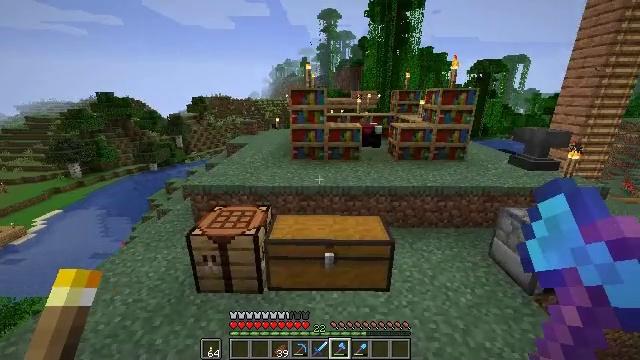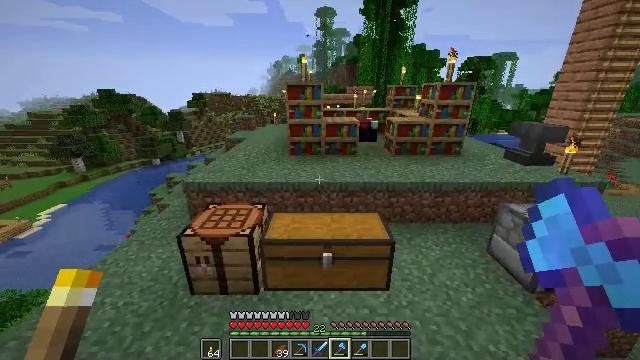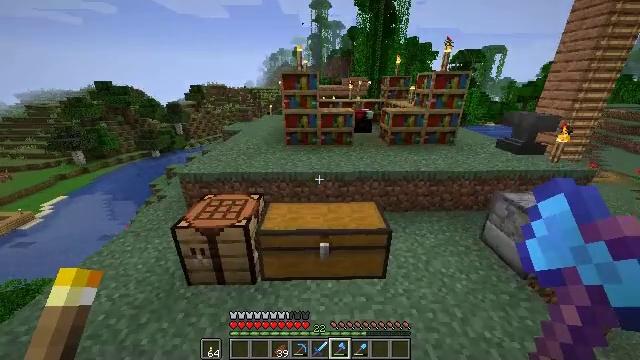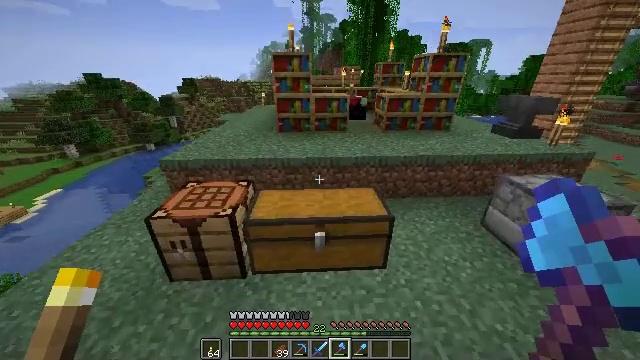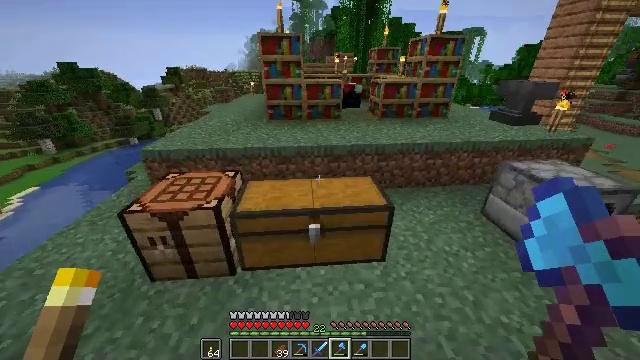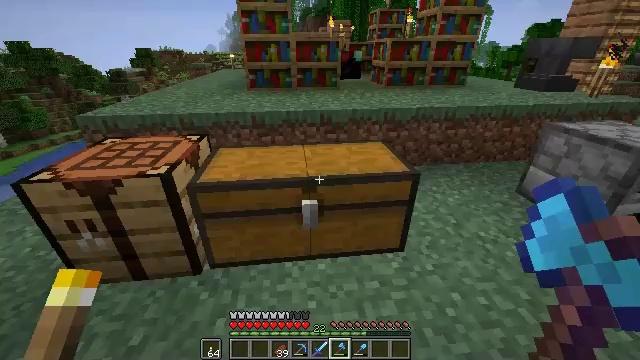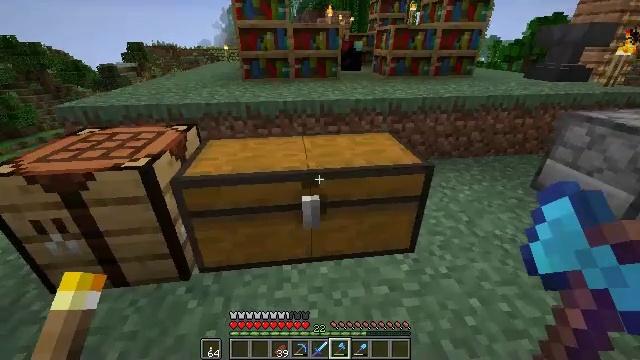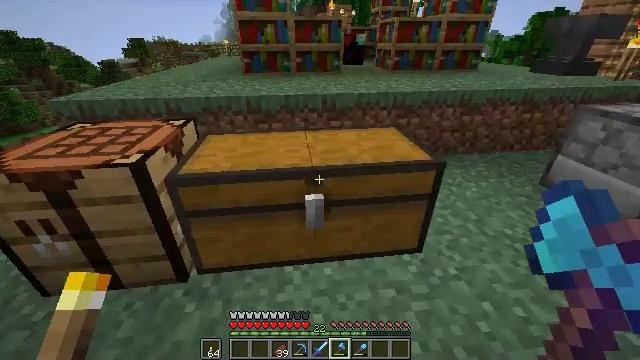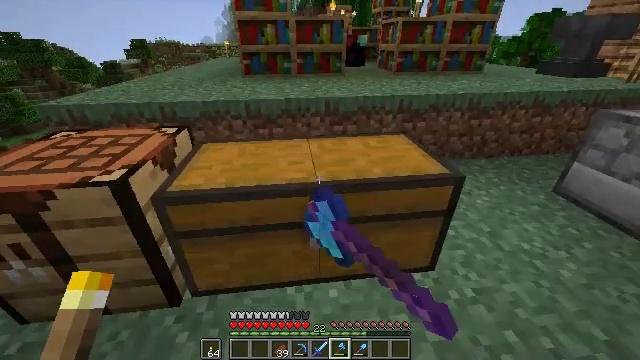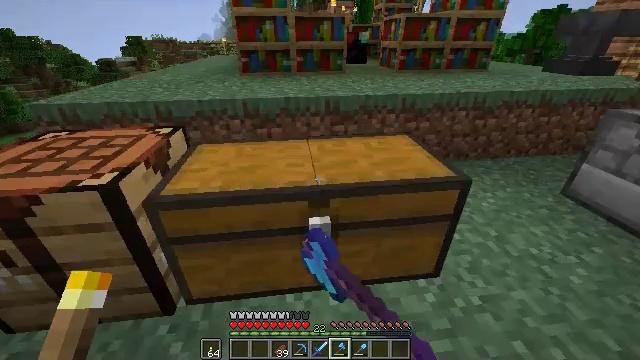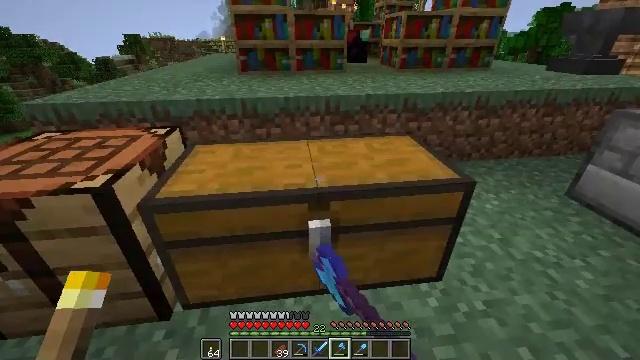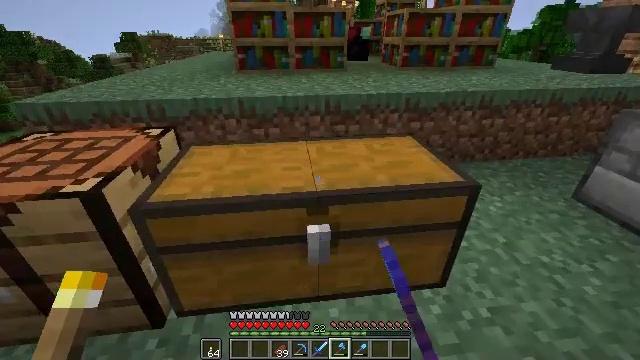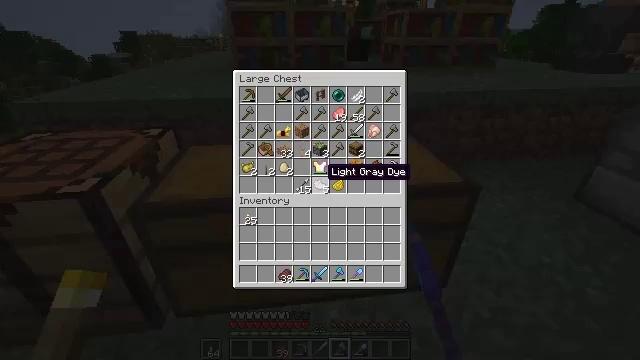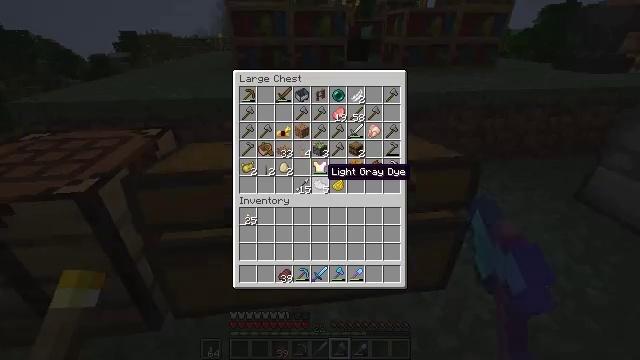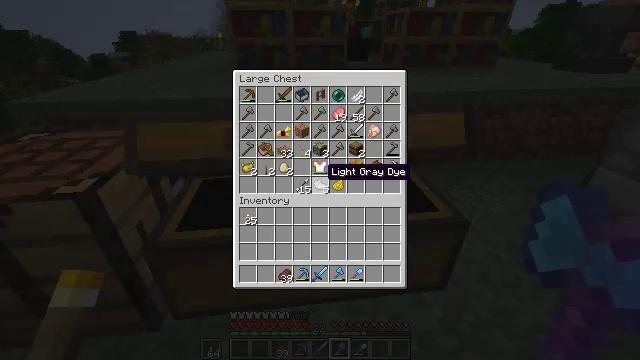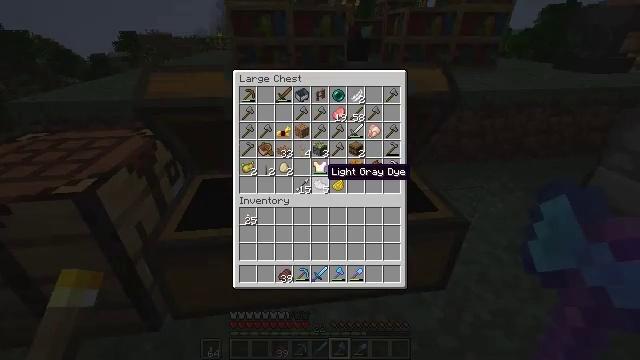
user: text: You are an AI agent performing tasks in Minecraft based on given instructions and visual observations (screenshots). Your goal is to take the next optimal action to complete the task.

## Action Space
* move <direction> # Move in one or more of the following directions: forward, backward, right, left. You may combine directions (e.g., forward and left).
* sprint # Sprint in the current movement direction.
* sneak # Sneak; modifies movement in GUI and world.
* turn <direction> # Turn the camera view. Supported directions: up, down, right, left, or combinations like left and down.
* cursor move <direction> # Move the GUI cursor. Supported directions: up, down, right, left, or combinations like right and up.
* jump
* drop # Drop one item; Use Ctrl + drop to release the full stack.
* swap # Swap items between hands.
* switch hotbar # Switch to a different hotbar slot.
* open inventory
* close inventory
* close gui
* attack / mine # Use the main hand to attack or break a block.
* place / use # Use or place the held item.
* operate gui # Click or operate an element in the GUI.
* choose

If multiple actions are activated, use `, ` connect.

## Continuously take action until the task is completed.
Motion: motion action
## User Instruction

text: Mine a chest to move it.
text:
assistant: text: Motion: move forward, turn down
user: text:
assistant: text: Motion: move forward, turn right and down
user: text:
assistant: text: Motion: move forward, turn right and down
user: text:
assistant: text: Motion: turn right and down
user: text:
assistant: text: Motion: turn right and down
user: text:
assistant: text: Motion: no_op
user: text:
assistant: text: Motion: turn down, use / place
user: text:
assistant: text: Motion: use / place
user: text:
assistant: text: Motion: use / place
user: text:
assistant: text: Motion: use / place
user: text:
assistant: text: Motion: no_op
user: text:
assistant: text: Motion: open gui
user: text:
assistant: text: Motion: no_op
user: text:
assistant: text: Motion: no_op
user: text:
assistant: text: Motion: no_op
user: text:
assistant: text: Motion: no_op
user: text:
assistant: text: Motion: no_op
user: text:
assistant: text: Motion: no_op
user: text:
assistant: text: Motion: no_op
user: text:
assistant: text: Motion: no_op
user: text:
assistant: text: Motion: no_op
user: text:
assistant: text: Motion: no_op
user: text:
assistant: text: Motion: no_op
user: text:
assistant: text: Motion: no_op
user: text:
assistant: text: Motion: no_op
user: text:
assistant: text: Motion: no_op
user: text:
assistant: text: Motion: no_op
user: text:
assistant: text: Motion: cursor move right
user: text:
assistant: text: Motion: cursor move right and down
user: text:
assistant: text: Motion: cursor move right